Question: As the question says, for some reason my program is not flushing the input or using my variables in ways that I cannot identify at the moment. This is for a homework project that I've gone beyond what I had to do for it, now I just want the program to actually work :P
Details to make the finding easier:
The program executes flawlessly on the first run through. All throws work, only the proper values( n > 0 ) are accepted and turned into binary.
As soon as I enter my terminate input, the program goes into a loop and only asks for the terminate again like so:

When I run this program on Netbeans on my Linux Laptop, the program crashes after I input the terminate value. On Visual C++ on Windows it goes into the loop like just described.
In the code I have tried to clear every stream and initialze every variable new as the program restarts, but to no avail. I just can't see my mistake.
I believe the error to lie in either the main function:
'''
int main( void )
{
vector<int> store;
int terminate = 1;
do
{
int num = 0;
string input = "";
if( cin.fail() )
{
cin.clear();
cin.ignore( numeric_limits<streamsize>::max(), '
' );
}
cout << "Please enter a natural number." << endl;
readLine( input, num );
cout << "
Thank you. Number is being processed..." << endl;
workNum( num, store );
line;
cout << "Go again? 0 to terminate." << endl;
cin >> terminate // No checking yet, just want it to work!
cin.clear();
}while( terminate );
cin.get();
return 0;
}
'''
or in the function that reads the number:
'''
void readLine( string &input, int &num )
{
int buf = 1;
stringstream ss;
vec_sz size;
if( ss.fail() )
{
ss.clear();
ss.ignore( numeric_limits<streamsize>::max(), '
' );
}
if( getline( cin, input ) )
{
size = input.size();
for( int loop = 0; loop < size; ++loop )
if( isalpha( input[loop] ) )
throw domain_error( "Invalid Input." );
ss << input;
ss >> buf;
if( buf <= 0 )
throw domain_error( "Invalid Input." );
num = buf;
ss.clear();
}
}
'''
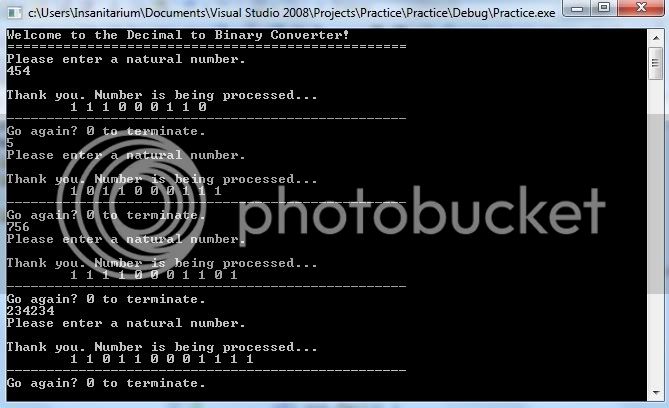
Answer: When you call 'cin >> terminate', it will read the value of terminate, but leave the newline following it in the input stream. Late when you call 'getline(cin, input)', it will read up to the newline, which means it will get an empty string.
You can discard all characters up to the newline by adding this after 'cin >> terminate':
'''
cin.ignore(99, '
');
'''
Or avoid mixing 'operator >>' and 'getline'.